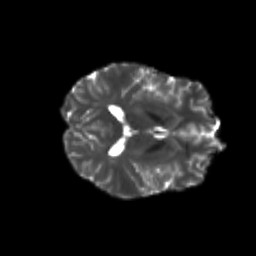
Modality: T2w
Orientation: axial
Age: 20
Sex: female
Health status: healthy
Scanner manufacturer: philips
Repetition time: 7.395 s
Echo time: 0.08599 s